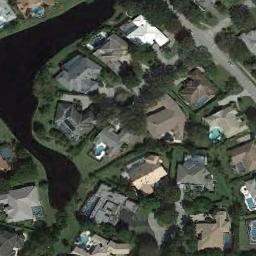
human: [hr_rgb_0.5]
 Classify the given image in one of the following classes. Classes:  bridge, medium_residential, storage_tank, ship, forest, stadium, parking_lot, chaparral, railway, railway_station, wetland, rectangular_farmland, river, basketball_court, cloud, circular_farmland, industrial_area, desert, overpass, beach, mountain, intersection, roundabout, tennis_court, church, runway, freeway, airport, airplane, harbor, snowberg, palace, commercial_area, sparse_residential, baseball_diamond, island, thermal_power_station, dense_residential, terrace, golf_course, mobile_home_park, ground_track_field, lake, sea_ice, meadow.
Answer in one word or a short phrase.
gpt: dense_residential